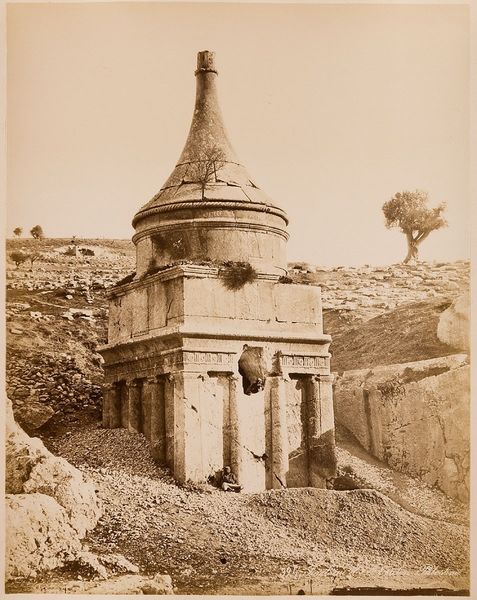
Titel: 324. Tombeau d&#x92;'Absalon Palestine
Künstler: Félix Bonfils
Standort: Hamburg
Institution: Museum für Kunst und Gewerbe Hamburg
Schlagwörter: foto, fotografie, photographie, photo, karton, grab, tempel, grabmal, synagoge, albumin, lichtbild, reisefotografie, historische, schwarzweißpositivverfahren, silbersalzverfahren, schwarzweißfotografie, gebäude, örtlichkeit, straße, stätte, grabstätte, reisephotographie, albuminpapier, heiligtümer, abschalom, stiftshütte